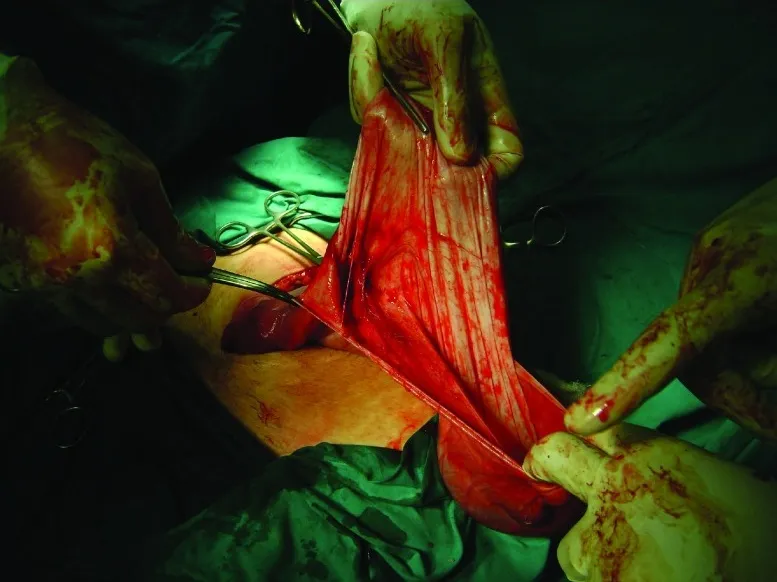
Appearance of the aspirated cyst wall after opening the broad ligament.
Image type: medical_photograph (other_medical_photograph)